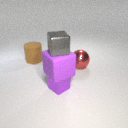
large red metal sphere to the right of large brown rubber cylinder